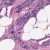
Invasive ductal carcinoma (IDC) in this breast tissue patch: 1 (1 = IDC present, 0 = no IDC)